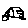
Label: car